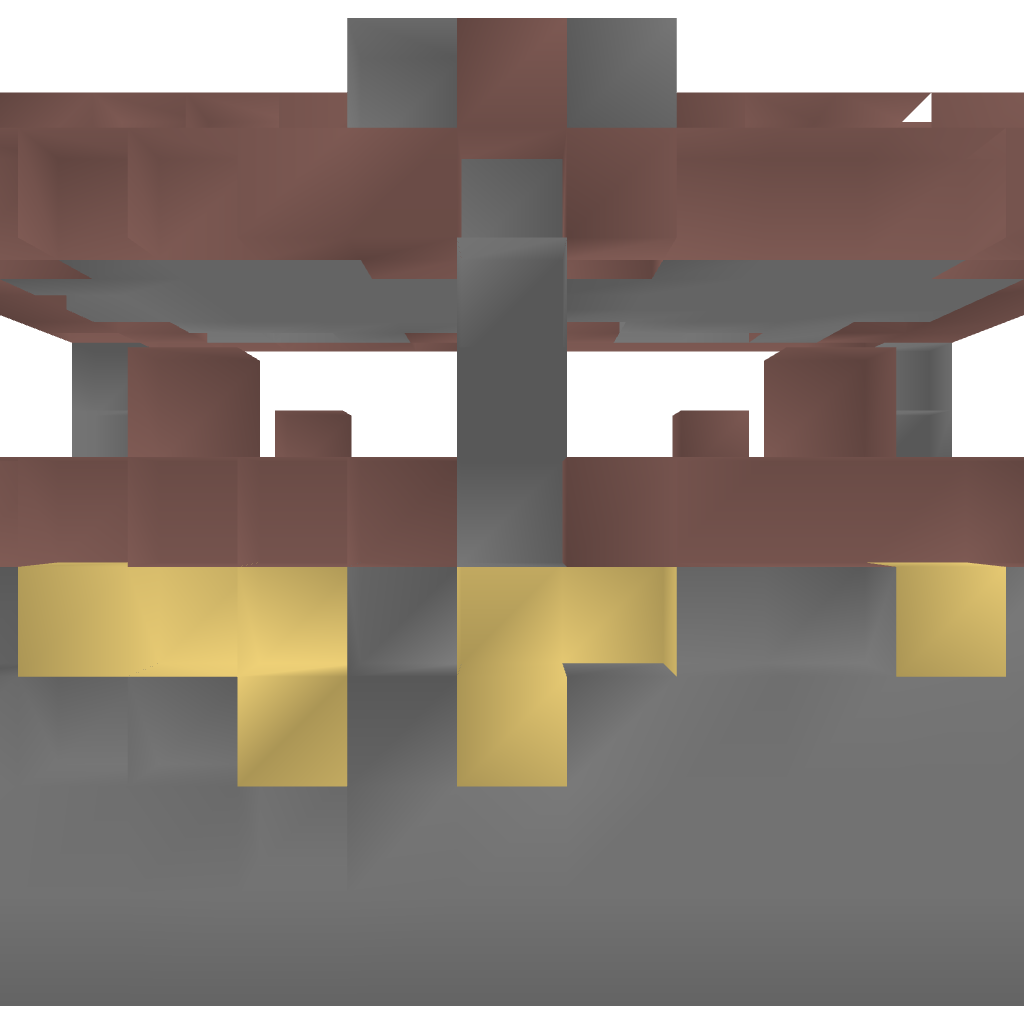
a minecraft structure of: Brick-Locked Nether Portal bad low quality